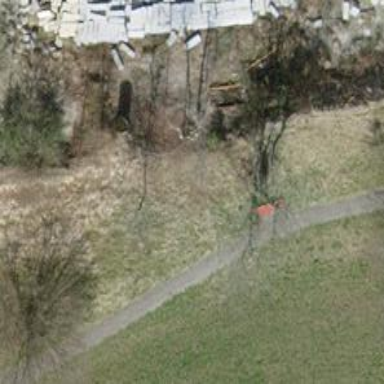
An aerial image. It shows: Red bench.